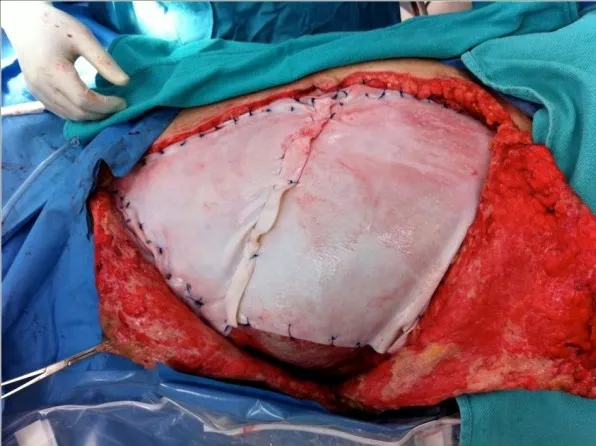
Reconstruction of the abdominal wall with 2 large pieces of biologic graft.
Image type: medical_photograph (other_medical_photograph)